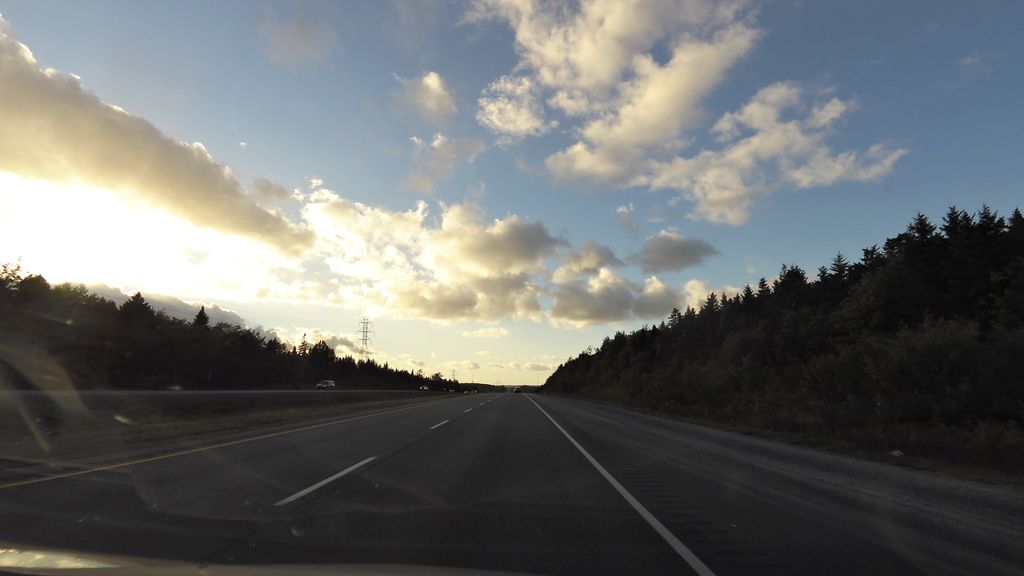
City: halifax